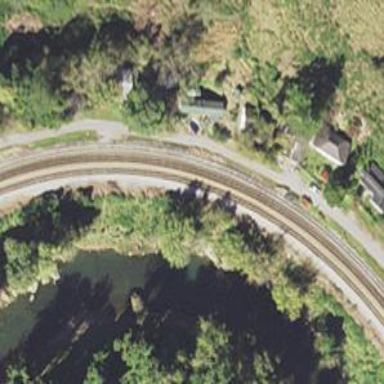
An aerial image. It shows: Railway track.